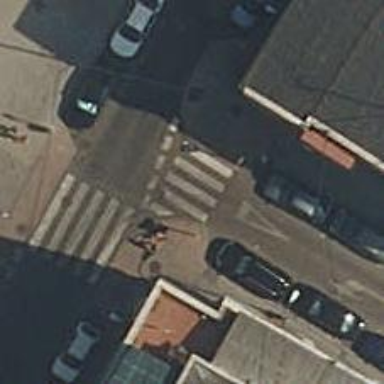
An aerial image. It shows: Uncontrolled zebra crossing on the road.